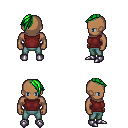
a pixel art fantasy rpg character, male body template, human, dark skin, maroon sleeveless shirt, teal pants, green long mohawk hairstyle, metal boots, four views (front, back, left, right), 2x2 character sprite sheet, small pixel art, hard edges, no anti-aliasing